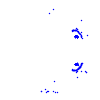
Particle: kaon